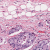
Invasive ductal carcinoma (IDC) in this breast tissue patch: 1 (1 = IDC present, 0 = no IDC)